Aerial crown-view tile of a tropical tree (Barro Colorado Island, Panama), acquired 20240611:
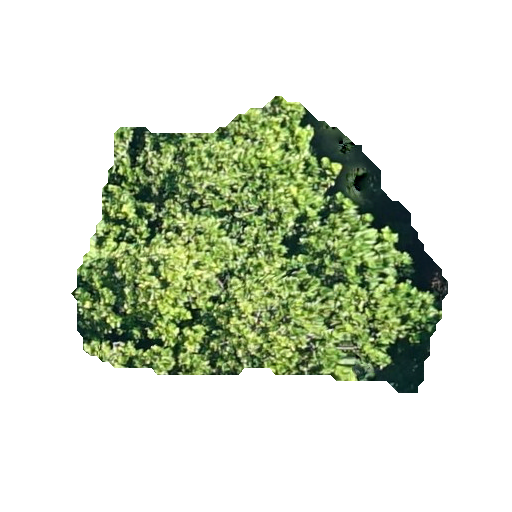
Species: Anacardium excelsum
GBIF accepted scientific name: Anacardium excelsum
Crown area: 123.892 m²